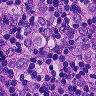
Metastatic tissue present: yes